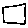
Label: square